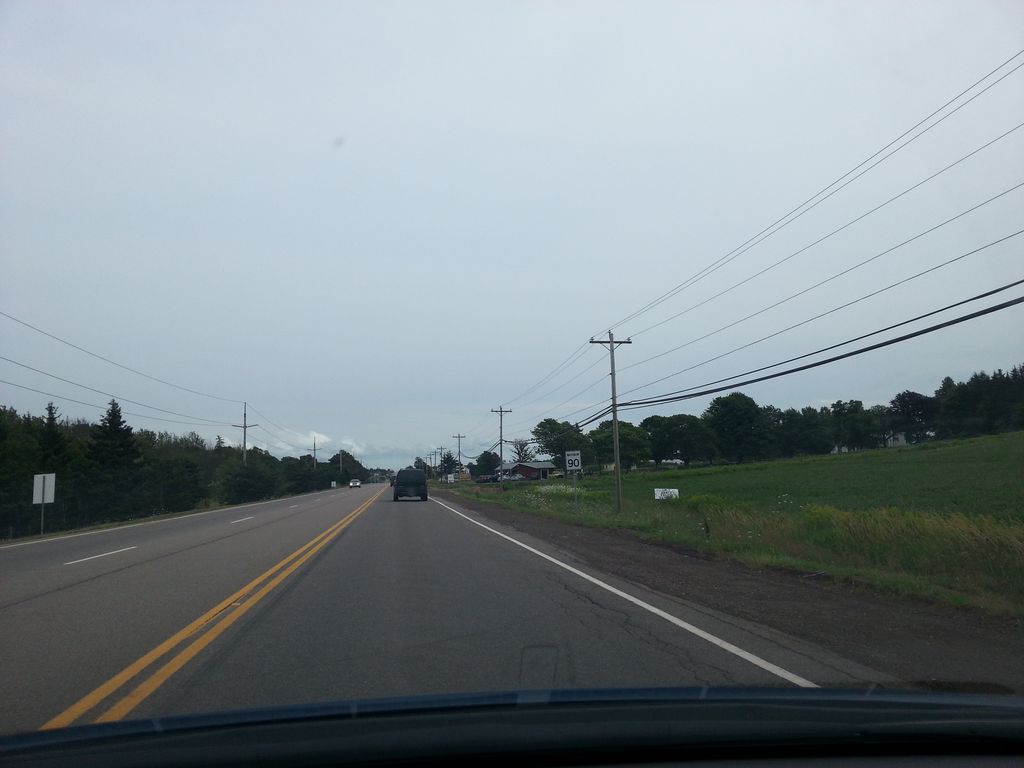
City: charlottetown